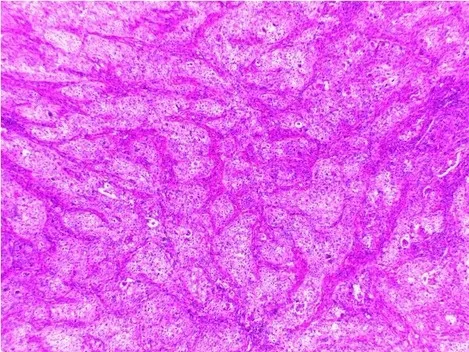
The tumor lobules composed of large foamy cells surrounded by basaloid cells.
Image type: pathology (gram)